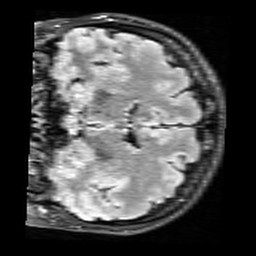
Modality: FLAIR
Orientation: coronal
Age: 22
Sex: female
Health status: healthy
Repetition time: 12 s
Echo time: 0.095 s